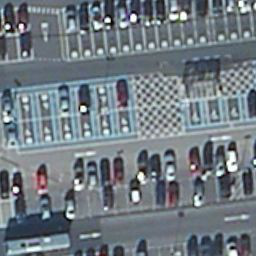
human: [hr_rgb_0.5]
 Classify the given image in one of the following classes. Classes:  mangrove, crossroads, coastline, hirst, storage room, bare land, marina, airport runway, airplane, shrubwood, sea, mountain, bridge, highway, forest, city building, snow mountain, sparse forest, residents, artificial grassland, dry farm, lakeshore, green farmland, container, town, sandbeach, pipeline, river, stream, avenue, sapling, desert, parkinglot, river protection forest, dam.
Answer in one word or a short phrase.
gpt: parkinglot